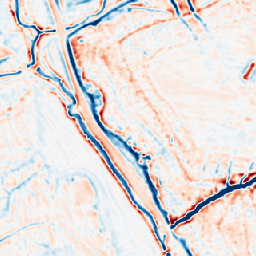
Category: multiscale
Decomposition family: dog_multiscale
Decomposition parameters: sigma_ratio: 1.4
n_scales: 3
base_sigma: 1
Upsampling method: nearest
Upsampling parameters: scale: 8
Upsampling scale: 8